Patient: sex M, age 61
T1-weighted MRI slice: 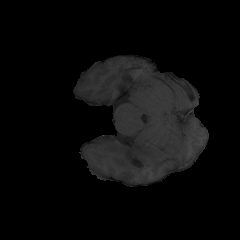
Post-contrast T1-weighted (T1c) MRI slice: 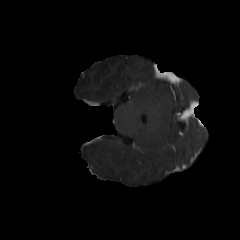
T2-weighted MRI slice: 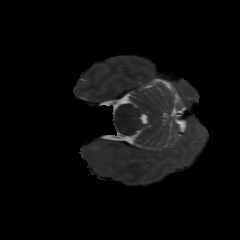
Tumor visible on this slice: no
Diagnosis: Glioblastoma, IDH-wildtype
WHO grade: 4